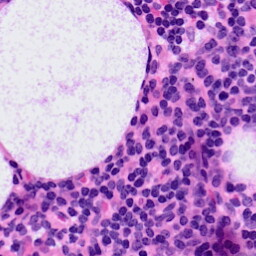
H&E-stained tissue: LymphNode